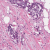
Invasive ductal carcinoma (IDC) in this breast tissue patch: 1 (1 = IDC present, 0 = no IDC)